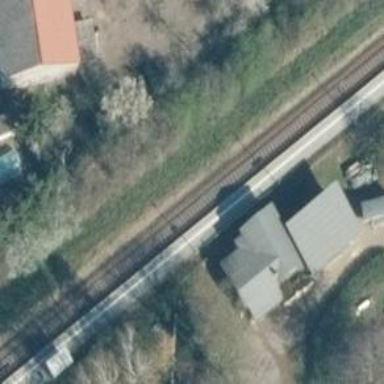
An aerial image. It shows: Platform for public transport and railway services.